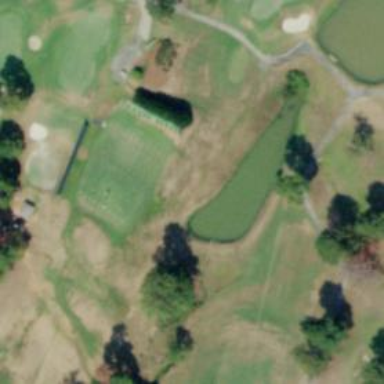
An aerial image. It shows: Water hazard on golf course. The hazard is natural water feature.